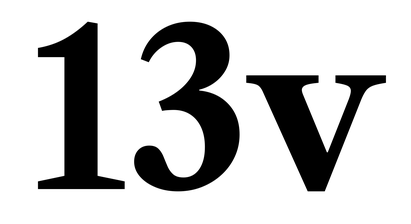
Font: LibreCaslonText_Bold